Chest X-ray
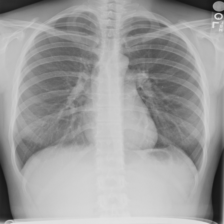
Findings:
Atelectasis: negative
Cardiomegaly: negative
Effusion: negative
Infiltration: negative
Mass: negative
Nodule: negative
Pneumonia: negative
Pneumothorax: negative
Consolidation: negative
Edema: negative
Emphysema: negative
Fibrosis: negative
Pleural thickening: negative
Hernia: negative